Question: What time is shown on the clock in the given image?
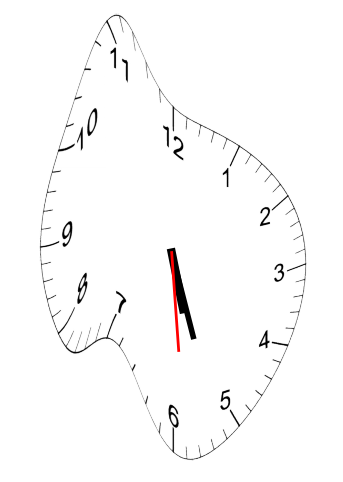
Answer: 05:26:29